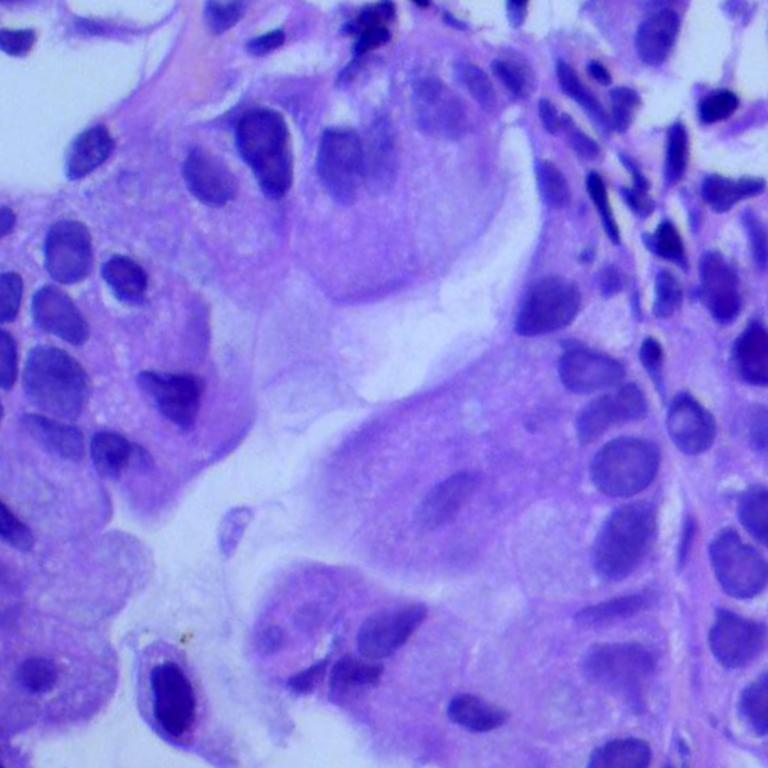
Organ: lung
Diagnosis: adenocarcinomas